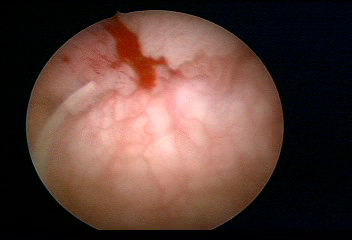
Modality: WLC
Class: Malignant
Subclass: LowGradePapillary
Lesion: L1
Stage: Ta
Morphology: Papillary
Bladder cancer association: Yes
Annotated structures: Tumor